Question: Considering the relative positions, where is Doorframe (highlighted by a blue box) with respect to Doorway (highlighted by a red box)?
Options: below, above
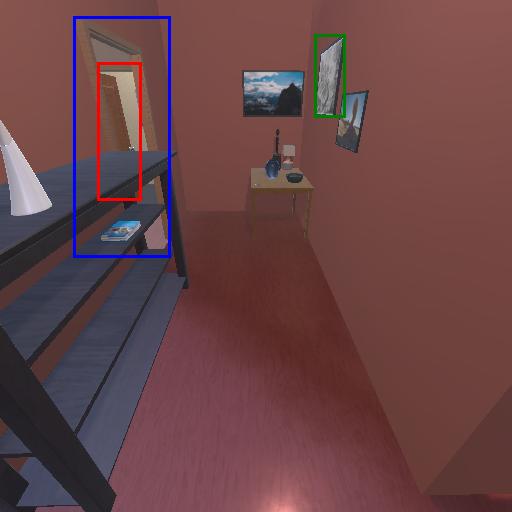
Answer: below